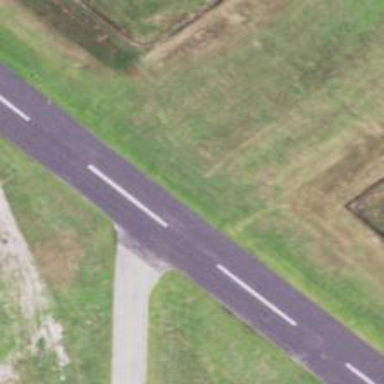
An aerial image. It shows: Runway at airport.